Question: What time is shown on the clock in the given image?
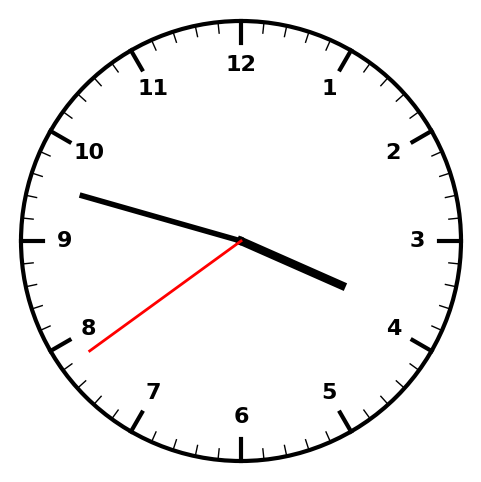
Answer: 03:47:39